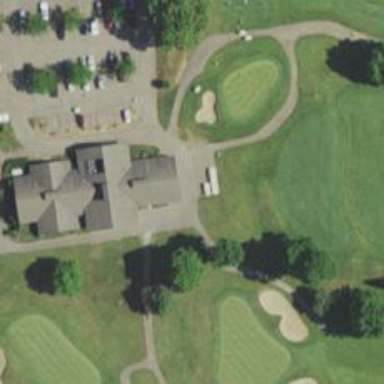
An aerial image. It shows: Path designated for golf carts.